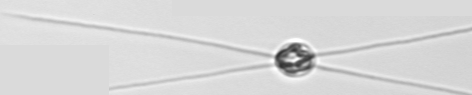
Label: Chaetoceros_danicus